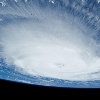
Label: cloud